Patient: sex M, age 73
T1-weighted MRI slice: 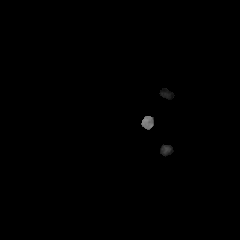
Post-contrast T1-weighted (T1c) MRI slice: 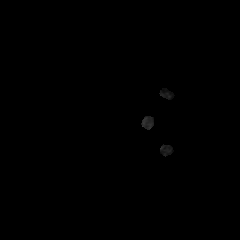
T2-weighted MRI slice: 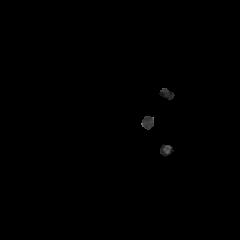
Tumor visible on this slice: no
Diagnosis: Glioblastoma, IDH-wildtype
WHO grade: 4